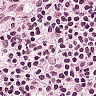
Metastatic tissue present: no